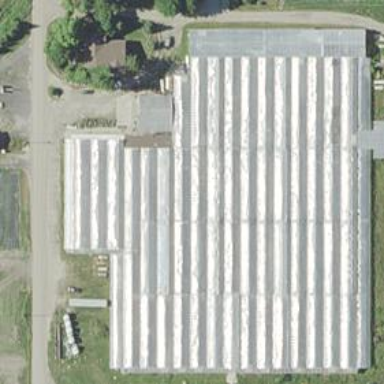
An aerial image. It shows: Greenhouse.